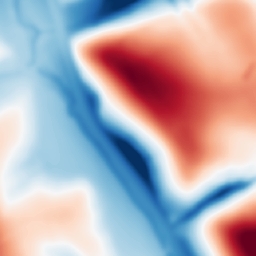
Category: multiscale
Decomposition family: dog
Decomposition parameters: sigma_low: 3
sigma_high: 50
Upsampling method: nearest
Upsampling parameters: scale: 2
Upsampling scale: 2